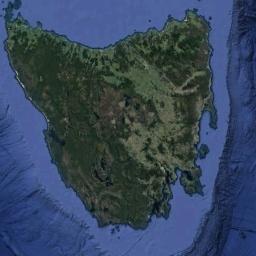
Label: island